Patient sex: M
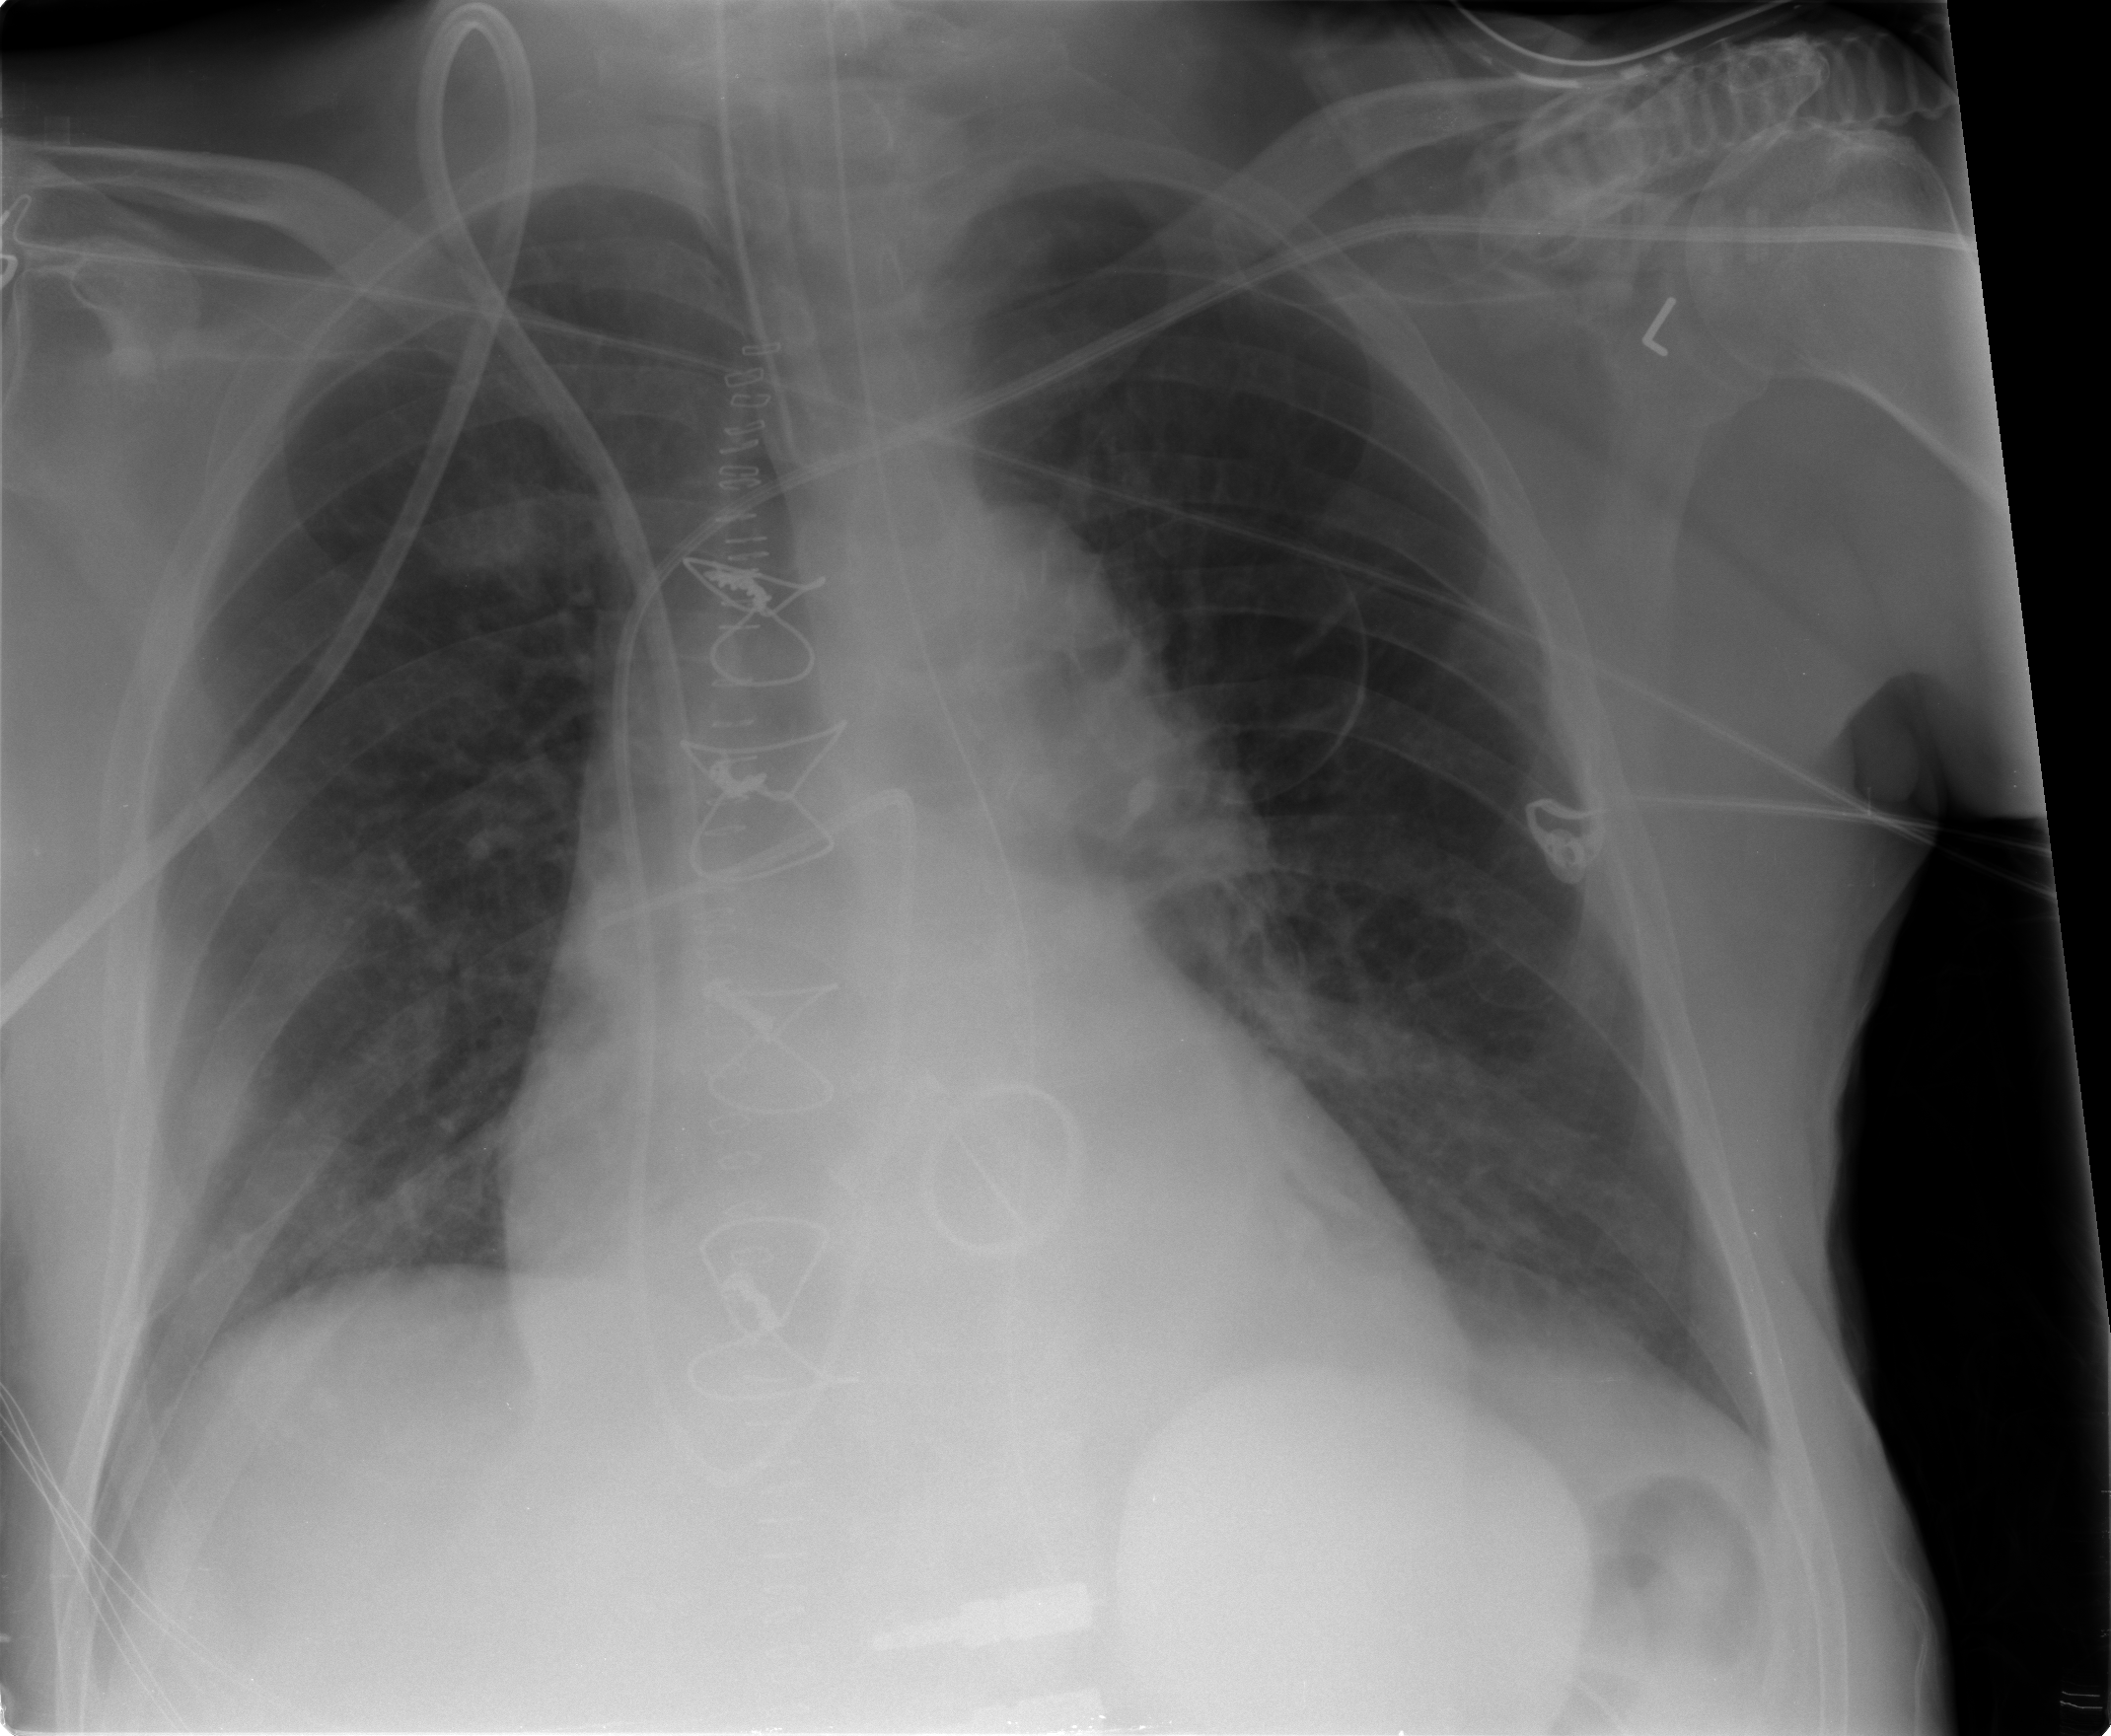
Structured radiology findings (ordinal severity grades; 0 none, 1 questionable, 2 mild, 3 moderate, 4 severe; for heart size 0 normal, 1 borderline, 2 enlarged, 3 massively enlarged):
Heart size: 2
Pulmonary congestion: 1
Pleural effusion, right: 0
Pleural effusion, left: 0
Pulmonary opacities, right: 1
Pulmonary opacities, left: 1
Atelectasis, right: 2
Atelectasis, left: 2